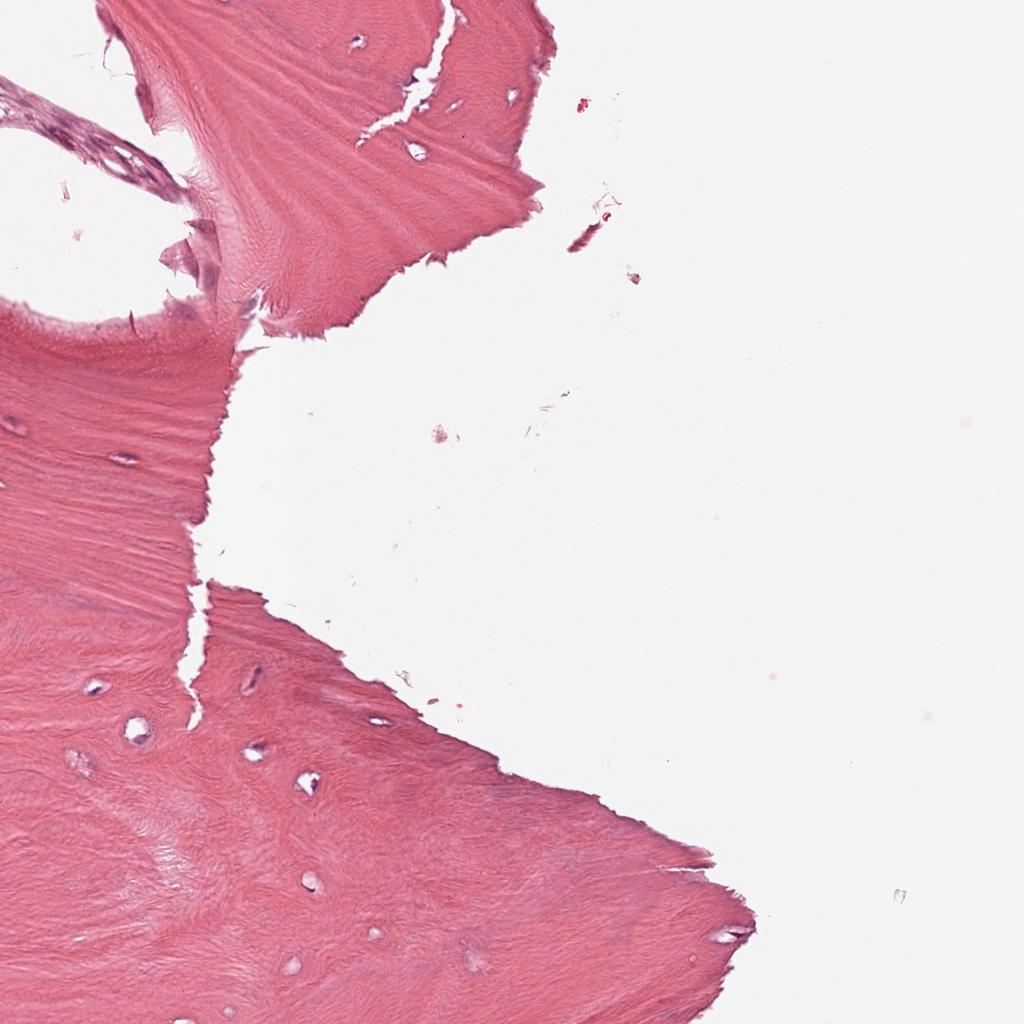
Label: Non-Tumor